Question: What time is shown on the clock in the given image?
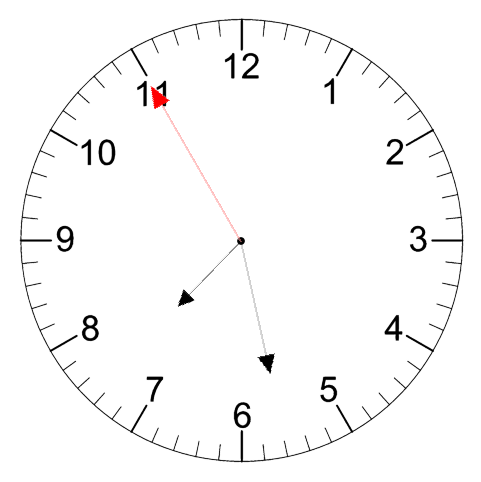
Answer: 07:27:55